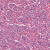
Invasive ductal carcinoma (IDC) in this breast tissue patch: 1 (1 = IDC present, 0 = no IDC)